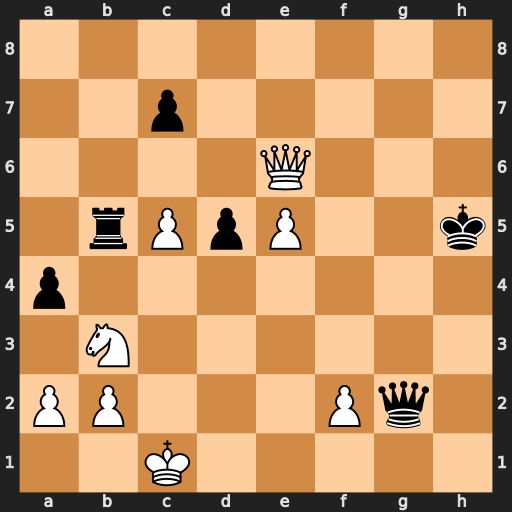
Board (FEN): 8/2p5/4Q3/1rPpP2k/p7/1N6/PP3Pq1/2K5
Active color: w
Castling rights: -
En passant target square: -
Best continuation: Qe8+ Qg6 Qxb5